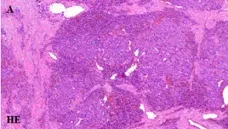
(A) Typical glomeruloid areas with spindle shaped cells following hematoxylin and eosin staining.
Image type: pathology (h&e)